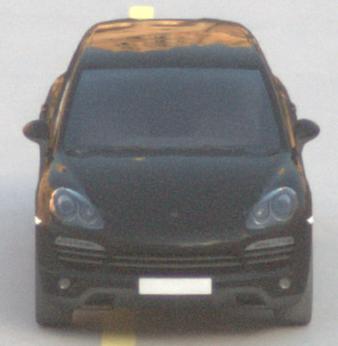
Make: Porsche
Model: Cayenne
Detailed model: Cayenne (958)
Model produced from: 2010/05
Model produced until: 2014/07
Doors: 5
Color: black
Road condition: dry road
Daytime: sunrise or sunset
Contrast: low contrast